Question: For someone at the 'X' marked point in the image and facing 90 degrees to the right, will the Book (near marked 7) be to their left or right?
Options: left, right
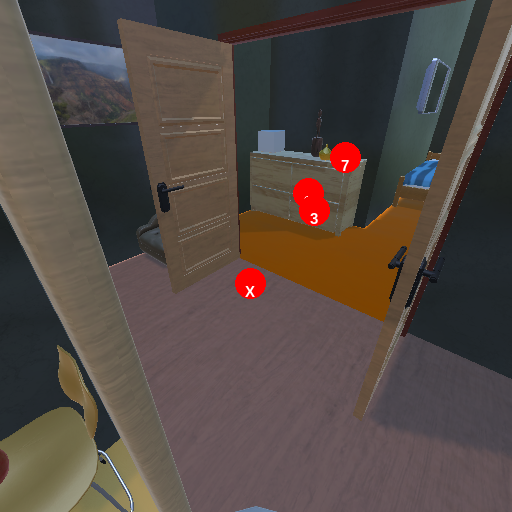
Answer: left